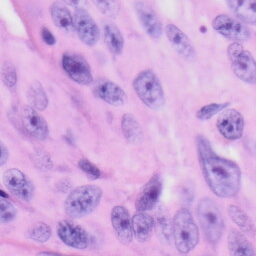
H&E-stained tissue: Skin